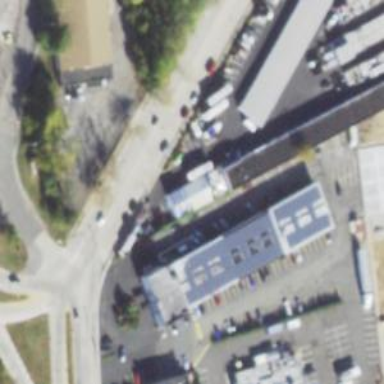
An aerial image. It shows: Building that is motel.